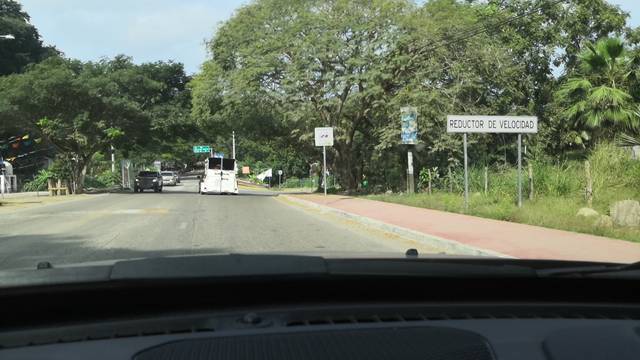
Region: Mexico
Coordinates: 20.863, -105.429